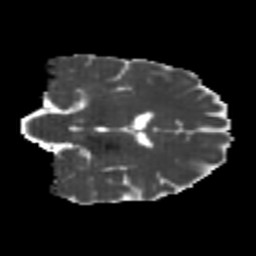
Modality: MD
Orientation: coronal
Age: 24
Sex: male
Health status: healthy
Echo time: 0.074 s